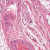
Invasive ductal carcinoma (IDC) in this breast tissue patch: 0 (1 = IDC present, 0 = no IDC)